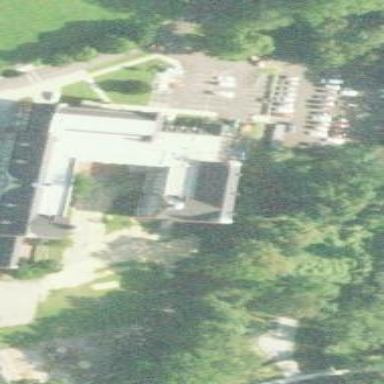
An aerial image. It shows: Part of building is shown in the image.